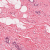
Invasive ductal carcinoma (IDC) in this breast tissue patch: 0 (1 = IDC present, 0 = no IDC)